Question: I am experiencing compiler internal error on Delphi XE6. I don't know what it means. I always have to Clean, Compile and then build to get rid of it. This is actuall workaround. It's fine but annoying. If I click on it it takes me into the last line in Lan.Graph.pas unit. (end.) How can I find out what is a problem?
Thanks for your help.

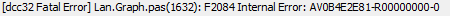
Answer: When the compiler reports an internal error, that is a compiler bug. The only thing you can do is to report it to Embarcadero: <URL>